Field crop: maize
Growth stage: 2
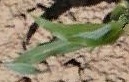
Species: maize